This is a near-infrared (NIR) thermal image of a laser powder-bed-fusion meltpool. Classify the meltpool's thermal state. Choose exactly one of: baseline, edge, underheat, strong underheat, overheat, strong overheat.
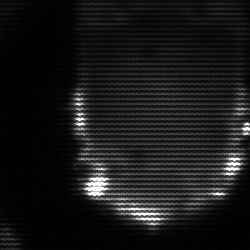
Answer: baseline